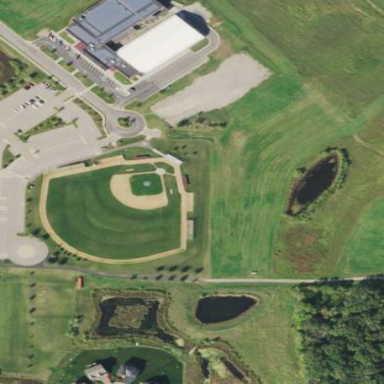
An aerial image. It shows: Pitch designated for sports like baseball and softball.